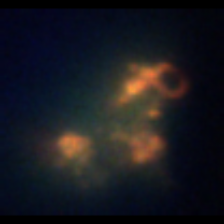
Taxon: Unknown_detritus
Group: Unknown